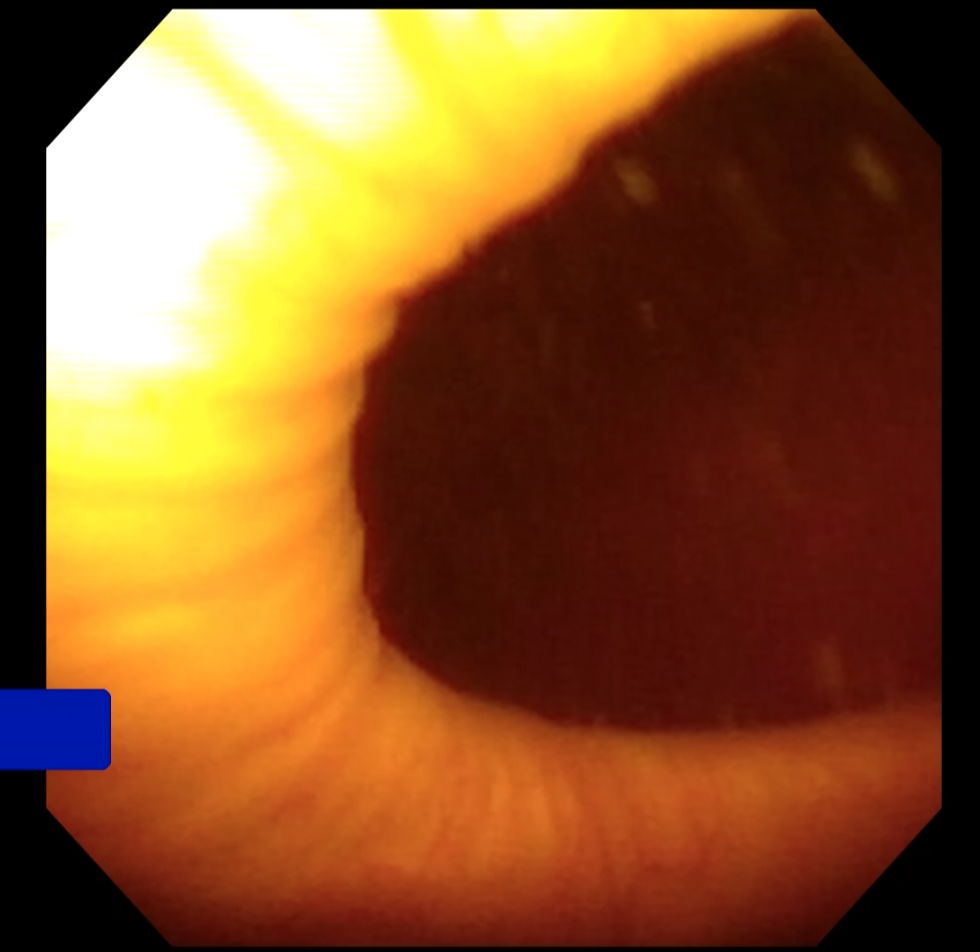
Modality: WLC
Class: Anatomical landmarks
Subclass: Diverticulum
Lesion: L0
Bladder cancer association: No